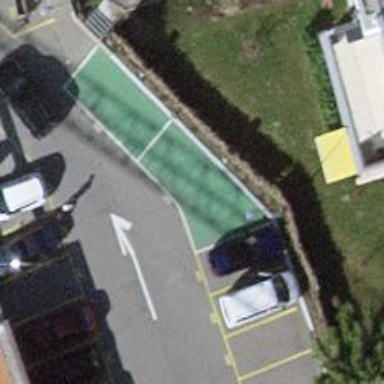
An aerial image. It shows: Charging station.